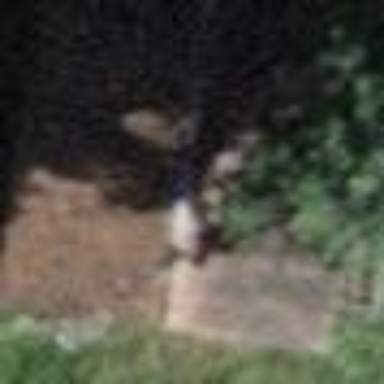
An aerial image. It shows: Rural barn.